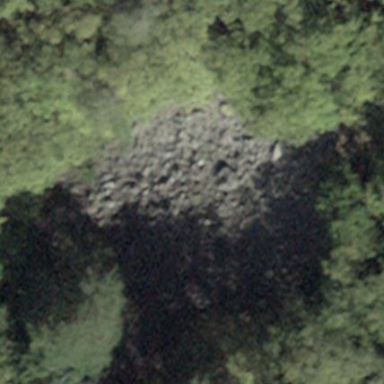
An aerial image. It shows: Natural scree.